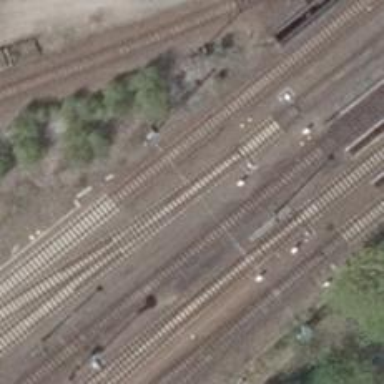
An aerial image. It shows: Railway switch.